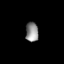
Tissue: lung
Cell type: Epithelial cells
Senescence score: 0.1442
Nuclear area (px): 245
Mean DAPI intensity: 141.229